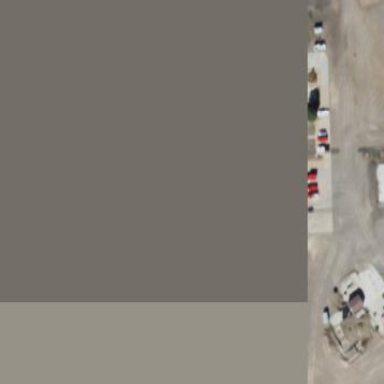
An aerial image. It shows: Parking area with unpaved surface.